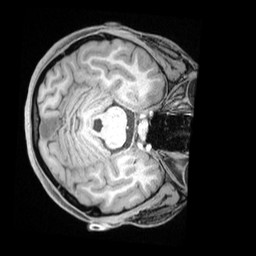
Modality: T1w
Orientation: axial
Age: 27
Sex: female
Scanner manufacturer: siemens
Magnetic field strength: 3 T
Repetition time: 1.68 s
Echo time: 0.00188 s